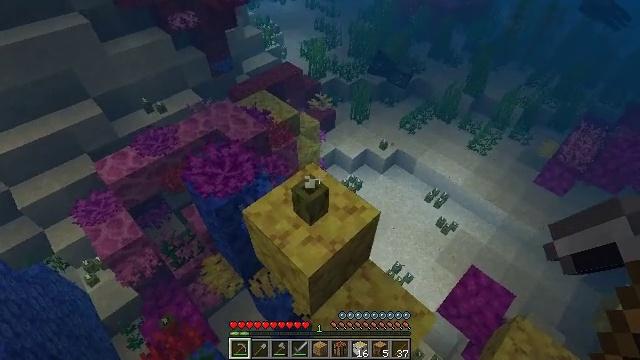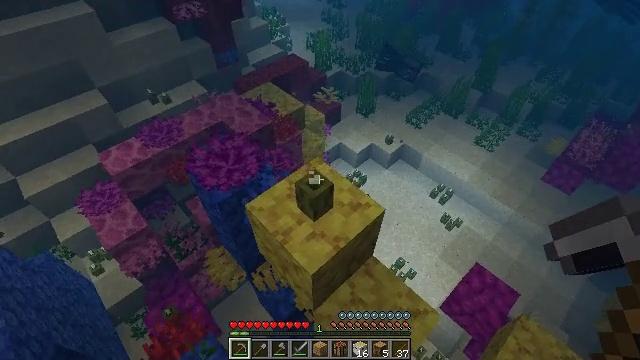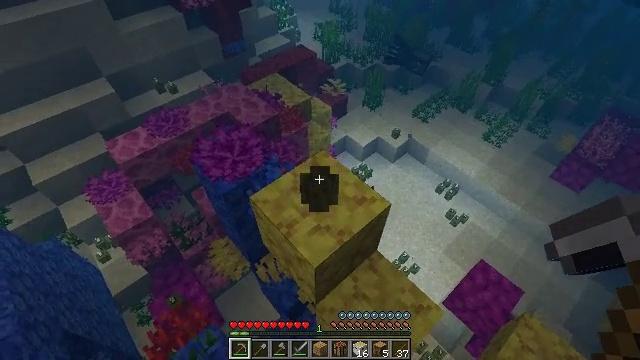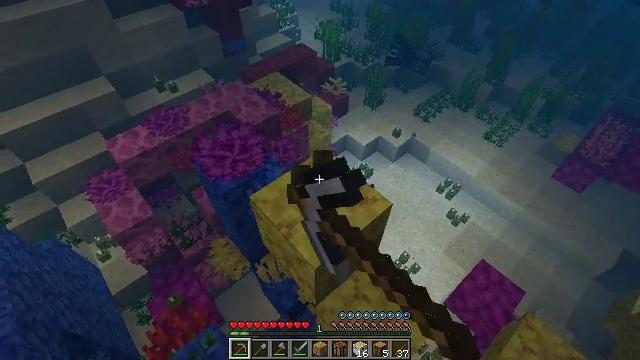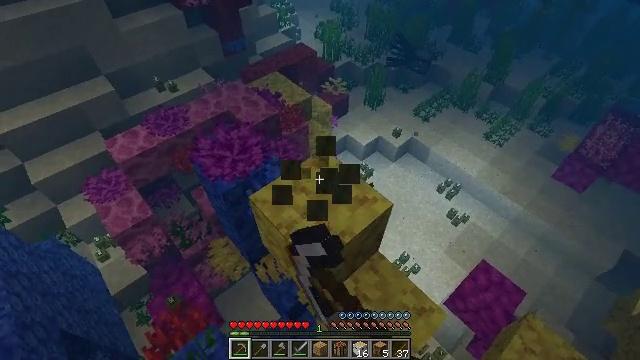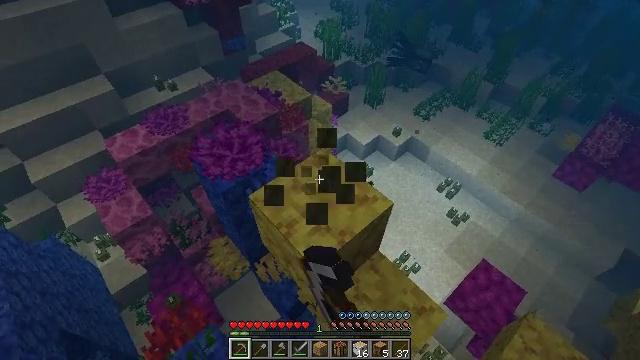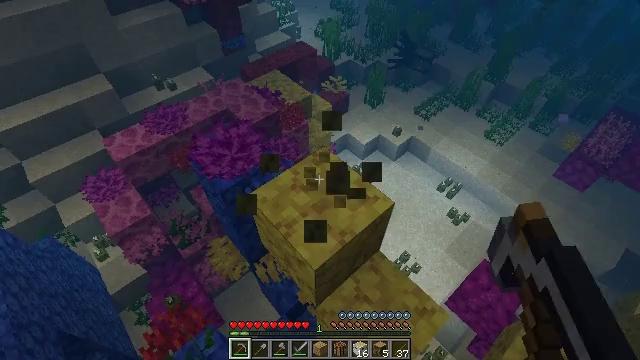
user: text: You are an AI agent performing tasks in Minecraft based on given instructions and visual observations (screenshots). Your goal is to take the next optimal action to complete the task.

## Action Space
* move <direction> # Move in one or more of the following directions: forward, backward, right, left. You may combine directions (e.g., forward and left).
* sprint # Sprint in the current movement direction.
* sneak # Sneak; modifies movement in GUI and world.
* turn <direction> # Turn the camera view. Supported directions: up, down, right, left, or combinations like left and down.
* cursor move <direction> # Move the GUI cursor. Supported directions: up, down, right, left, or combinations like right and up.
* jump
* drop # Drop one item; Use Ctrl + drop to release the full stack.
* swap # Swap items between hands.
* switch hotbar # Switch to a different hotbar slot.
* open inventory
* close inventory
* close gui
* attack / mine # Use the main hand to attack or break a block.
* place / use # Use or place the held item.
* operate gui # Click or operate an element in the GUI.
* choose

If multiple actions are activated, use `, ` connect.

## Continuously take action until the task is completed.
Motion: motion action
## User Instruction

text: Collect sea pickles from the ocean floor.
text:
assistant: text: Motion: turn left and down
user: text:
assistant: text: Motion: turn left and down, attack / mine
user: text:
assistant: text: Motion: attack / mine
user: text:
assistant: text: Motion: attack / mine
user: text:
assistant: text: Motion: attack / mine
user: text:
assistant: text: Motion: attack / mine
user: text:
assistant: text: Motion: attack / mine